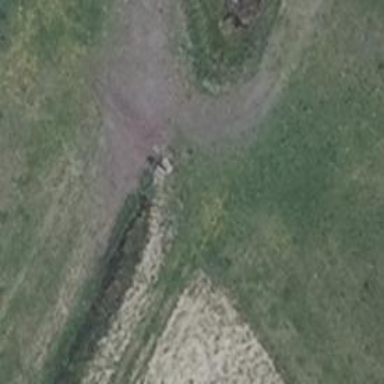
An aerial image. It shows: Hunting stand.